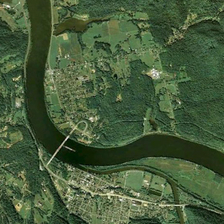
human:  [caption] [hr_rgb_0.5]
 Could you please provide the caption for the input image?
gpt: many green trees and several urban areas are in two sides of a curved river .

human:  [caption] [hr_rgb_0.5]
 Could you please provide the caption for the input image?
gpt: many green trees and several urban areas are in two sides of a curved river .

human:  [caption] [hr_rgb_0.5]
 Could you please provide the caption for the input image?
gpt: many green trees and several urban areas are in two sides of a curved river .

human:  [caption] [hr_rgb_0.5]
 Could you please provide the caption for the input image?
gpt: many green trees and several urban areas are in two sides of a curved river .

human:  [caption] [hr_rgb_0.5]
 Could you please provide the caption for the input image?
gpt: many green trees and several urban areas are in two sides of a curved river .